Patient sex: F
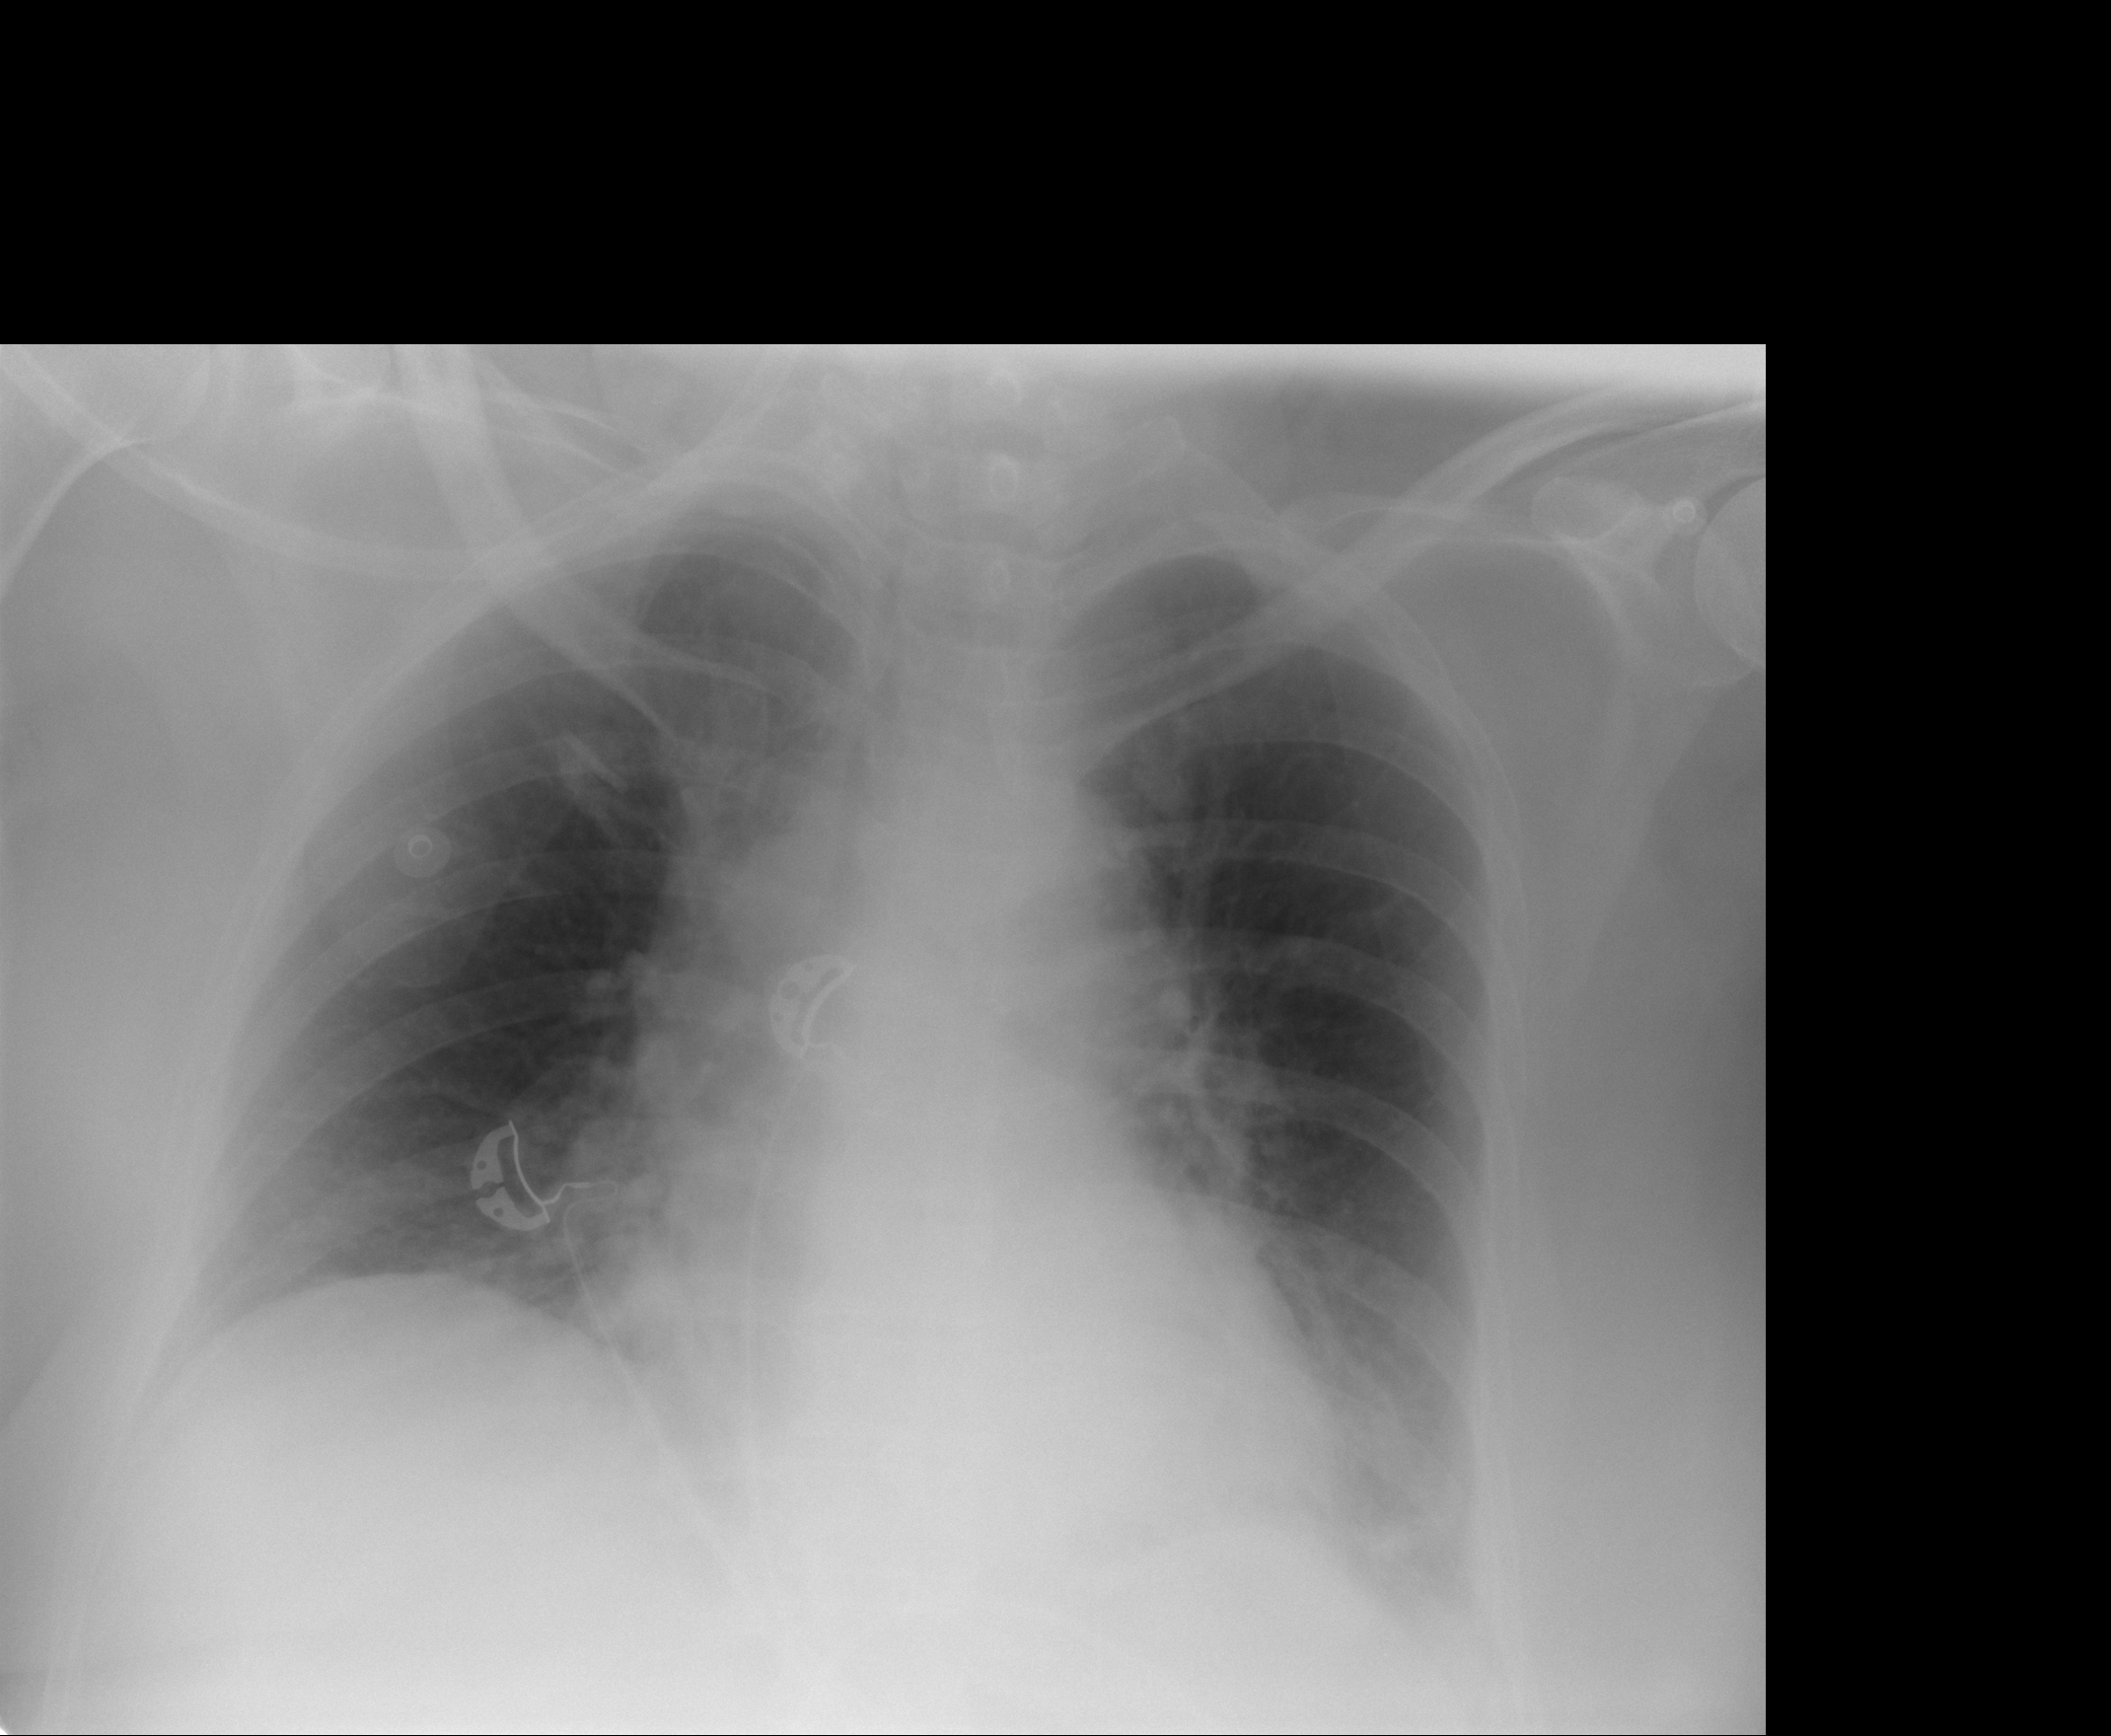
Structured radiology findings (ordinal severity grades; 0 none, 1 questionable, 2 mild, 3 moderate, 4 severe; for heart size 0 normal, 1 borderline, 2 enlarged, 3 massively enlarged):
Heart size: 0
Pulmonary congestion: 3
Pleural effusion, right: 0
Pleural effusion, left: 2
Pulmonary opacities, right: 2
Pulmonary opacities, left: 2
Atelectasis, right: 2
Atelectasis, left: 2